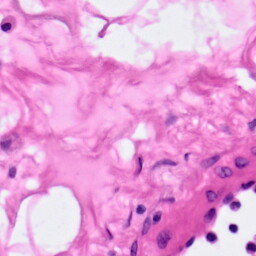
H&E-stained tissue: Pancreatic